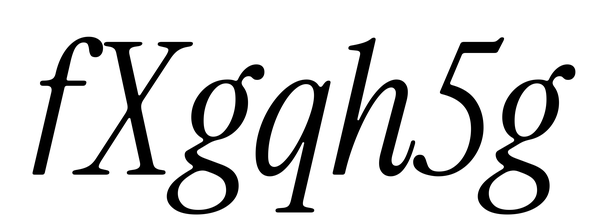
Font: InstrumentSerif-Italic